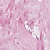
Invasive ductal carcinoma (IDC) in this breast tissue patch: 0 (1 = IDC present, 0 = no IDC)